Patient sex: M
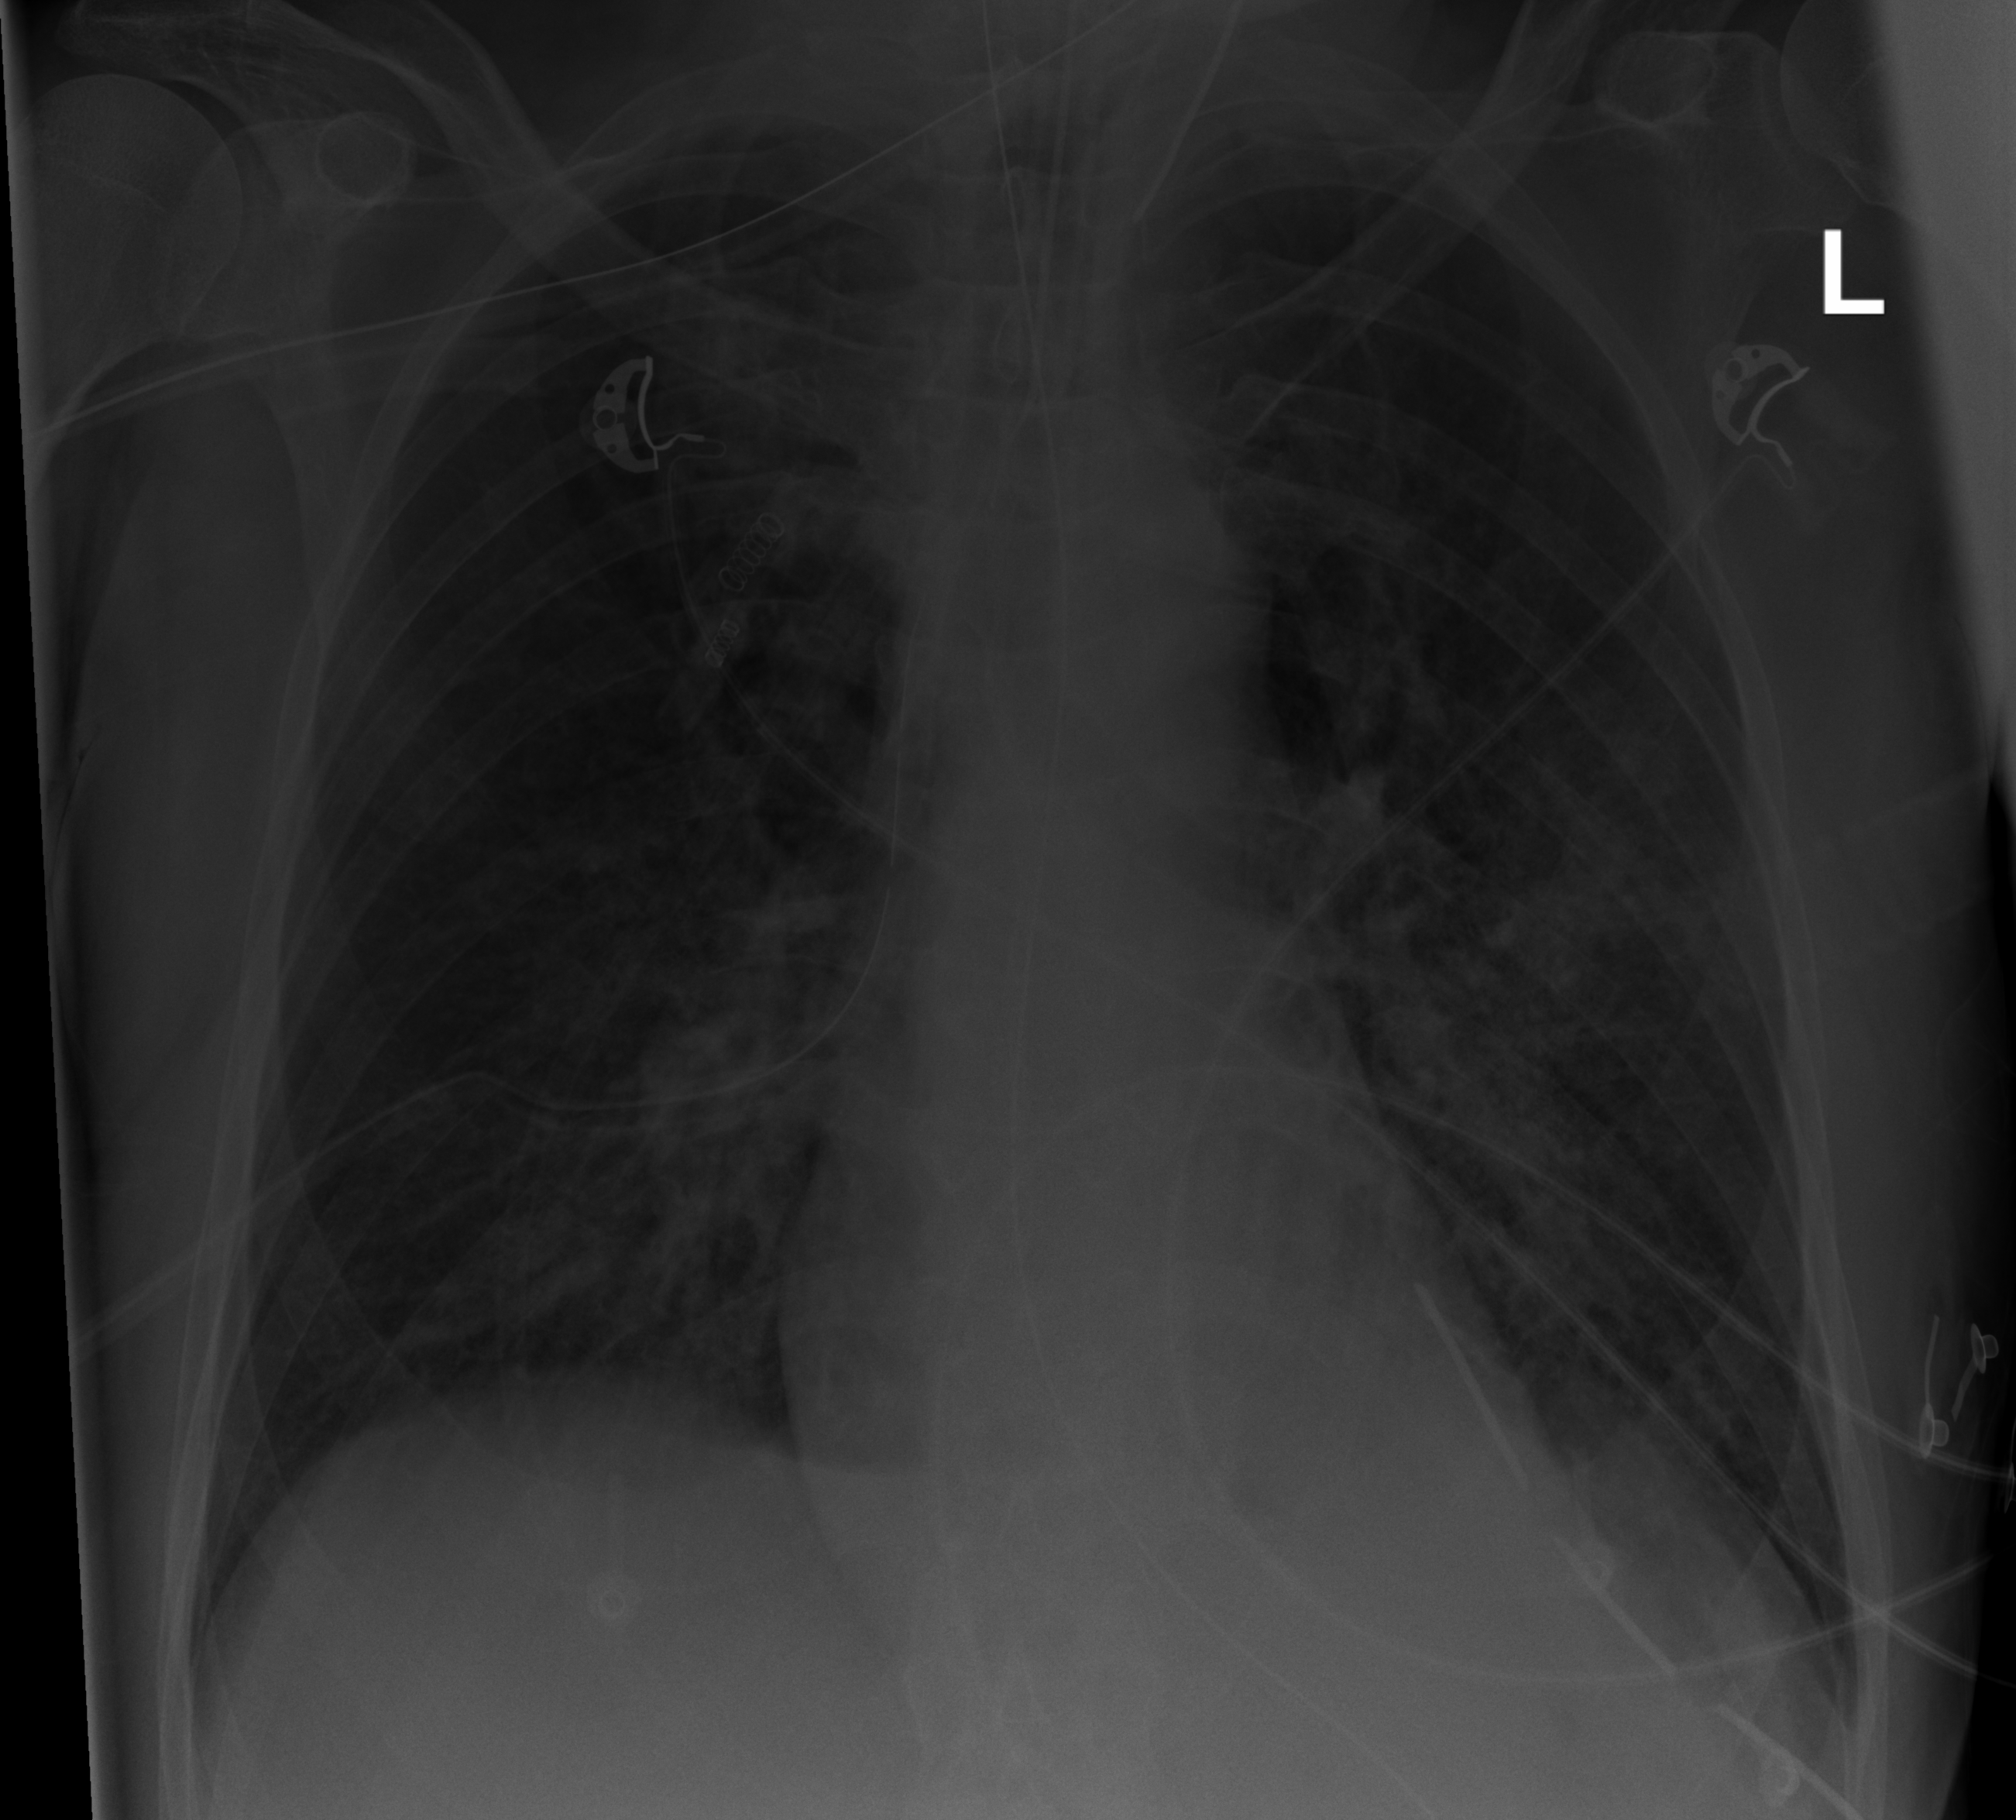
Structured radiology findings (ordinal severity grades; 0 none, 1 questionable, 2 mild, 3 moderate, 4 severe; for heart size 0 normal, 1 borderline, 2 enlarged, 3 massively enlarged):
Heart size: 0
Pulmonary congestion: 2
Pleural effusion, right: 0
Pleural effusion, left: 0
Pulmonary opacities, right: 0
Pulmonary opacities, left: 2
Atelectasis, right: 0
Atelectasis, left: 2